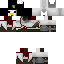
A female human skin with dark skin, wearing brown long hair dressed in a blue hoodie and brown pants, featuring a closed mouth.